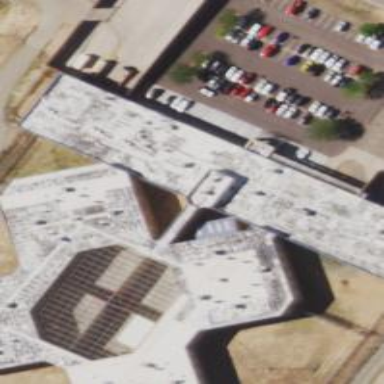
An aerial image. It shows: Prison.